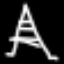
Label: The Eiffel Tower